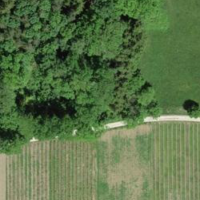
EUNIS habitat code: 52
Species observed at this site:
Allium ursinum